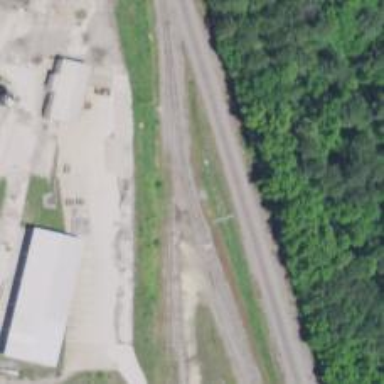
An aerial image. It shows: Railway spur service.